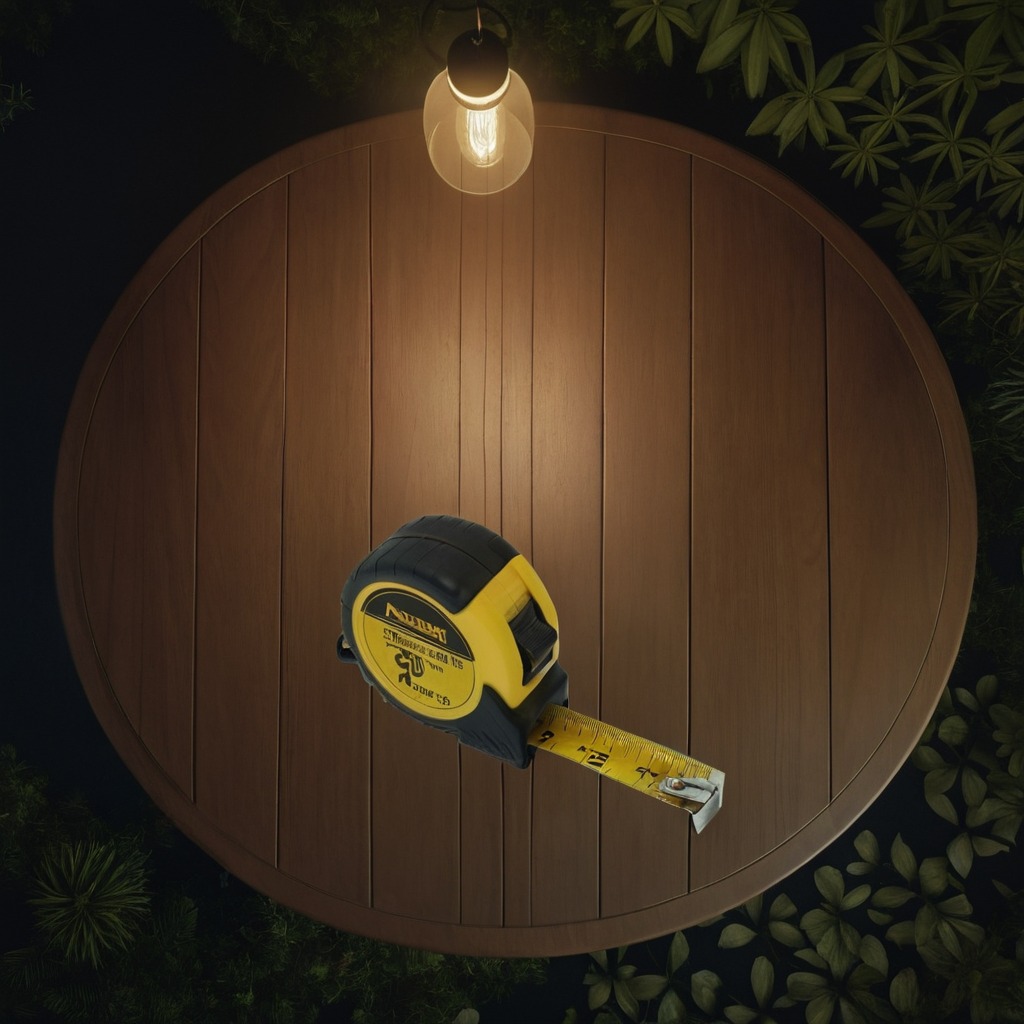
A measuring tape is lying on a wooden table inside a jungle field workshop tent at night.